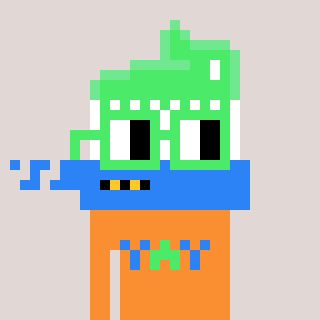
a pixel art character with square light green glasses, a toothbrush-shaped head and a orange-colored body on a warm background